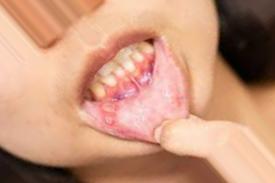
Condition: Mouth Ulcer